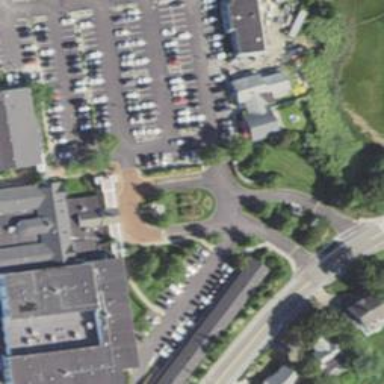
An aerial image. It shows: Parking space is available.